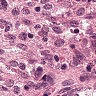
Metastatic tissue present: no